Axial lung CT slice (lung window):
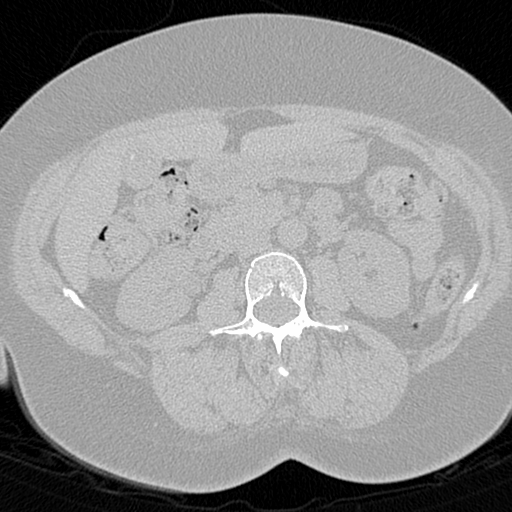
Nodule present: no